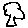
Label: tree